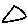
Label: triangle